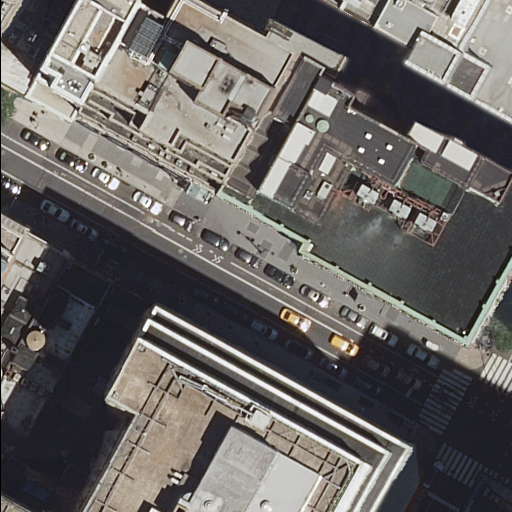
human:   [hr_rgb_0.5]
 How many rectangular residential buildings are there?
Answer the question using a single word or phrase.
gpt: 3

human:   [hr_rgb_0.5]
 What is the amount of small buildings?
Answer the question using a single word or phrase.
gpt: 2

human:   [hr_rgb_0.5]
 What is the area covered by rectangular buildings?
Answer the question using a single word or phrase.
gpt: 587m2

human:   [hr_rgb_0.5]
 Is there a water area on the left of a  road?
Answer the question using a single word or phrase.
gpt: no

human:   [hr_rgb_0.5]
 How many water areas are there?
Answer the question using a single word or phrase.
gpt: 0

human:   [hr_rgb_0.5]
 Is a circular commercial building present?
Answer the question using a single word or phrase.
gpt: no

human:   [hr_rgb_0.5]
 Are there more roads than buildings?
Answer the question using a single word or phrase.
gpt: no

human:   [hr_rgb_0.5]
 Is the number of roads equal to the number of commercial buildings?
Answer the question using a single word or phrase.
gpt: no

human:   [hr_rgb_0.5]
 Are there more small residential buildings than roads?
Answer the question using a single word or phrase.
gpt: no

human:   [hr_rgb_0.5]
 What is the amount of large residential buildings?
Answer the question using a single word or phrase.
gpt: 4

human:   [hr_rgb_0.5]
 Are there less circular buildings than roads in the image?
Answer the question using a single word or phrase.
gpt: yes

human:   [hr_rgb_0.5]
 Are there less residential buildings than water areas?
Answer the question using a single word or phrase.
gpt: no

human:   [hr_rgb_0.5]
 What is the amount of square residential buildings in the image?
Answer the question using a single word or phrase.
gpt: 0

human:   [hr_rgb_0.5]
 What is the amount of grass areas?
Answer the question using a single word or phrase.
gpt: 0

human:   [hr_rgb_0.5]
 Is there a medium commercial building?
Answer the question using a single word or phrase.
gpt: no

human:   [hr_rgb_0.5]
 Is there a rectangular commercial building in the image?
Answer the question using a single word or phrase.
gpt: yes

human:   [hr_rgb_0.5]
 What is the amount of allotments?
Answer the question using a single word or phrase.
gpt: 0

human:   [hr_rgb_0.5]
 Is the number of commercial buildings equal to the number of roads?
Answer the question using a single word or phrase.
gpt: no

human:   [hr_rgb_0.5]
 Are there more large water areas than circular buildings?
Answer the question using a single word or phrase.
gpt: no

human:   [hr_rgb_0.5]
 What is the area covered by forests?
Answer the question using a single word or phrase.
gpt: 0m2

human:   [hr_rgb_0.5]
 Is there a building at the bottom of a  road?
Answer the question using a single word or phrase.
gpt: yes

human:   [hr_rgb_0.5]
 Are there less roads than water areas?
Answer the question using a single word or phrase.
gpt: no

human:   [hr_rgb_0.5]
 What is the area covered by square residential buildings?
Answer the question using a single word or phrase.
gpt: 0m2

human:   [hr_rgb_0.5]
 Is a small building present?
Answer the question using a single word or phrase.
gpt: yes

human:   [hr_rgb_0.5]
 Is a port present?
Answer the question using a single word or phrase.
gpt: no

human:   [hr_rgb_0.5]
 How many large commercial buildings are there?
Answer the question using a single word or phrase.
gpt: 0

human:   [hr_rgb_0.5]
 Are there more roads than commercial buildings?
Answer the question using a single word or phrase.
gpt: yes

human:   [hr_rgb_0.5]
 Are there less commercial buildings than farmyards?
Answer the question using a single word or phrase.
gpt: no

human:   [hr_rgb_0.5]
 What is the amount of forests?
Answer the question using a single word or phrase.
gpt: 0

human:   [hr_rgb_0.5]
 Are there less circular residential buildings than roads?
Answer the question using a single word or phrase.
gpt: yes

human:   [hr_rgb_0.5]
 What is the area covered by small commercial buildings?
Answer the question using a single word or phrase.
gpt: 14m2

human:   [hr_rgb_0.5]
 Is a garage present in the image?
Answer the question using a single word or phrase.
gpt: no

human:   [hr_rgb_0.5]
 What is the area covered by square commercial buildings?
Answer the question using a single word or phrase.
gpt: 0m2

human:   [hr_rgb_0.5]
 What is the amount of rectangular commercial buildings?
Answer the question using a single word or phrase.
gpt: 1

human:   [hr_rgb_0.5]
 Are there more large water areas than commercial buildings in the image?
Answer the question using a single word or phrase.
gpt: no

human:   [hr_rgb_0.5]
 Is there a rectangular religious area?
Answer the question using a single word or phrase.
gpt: no